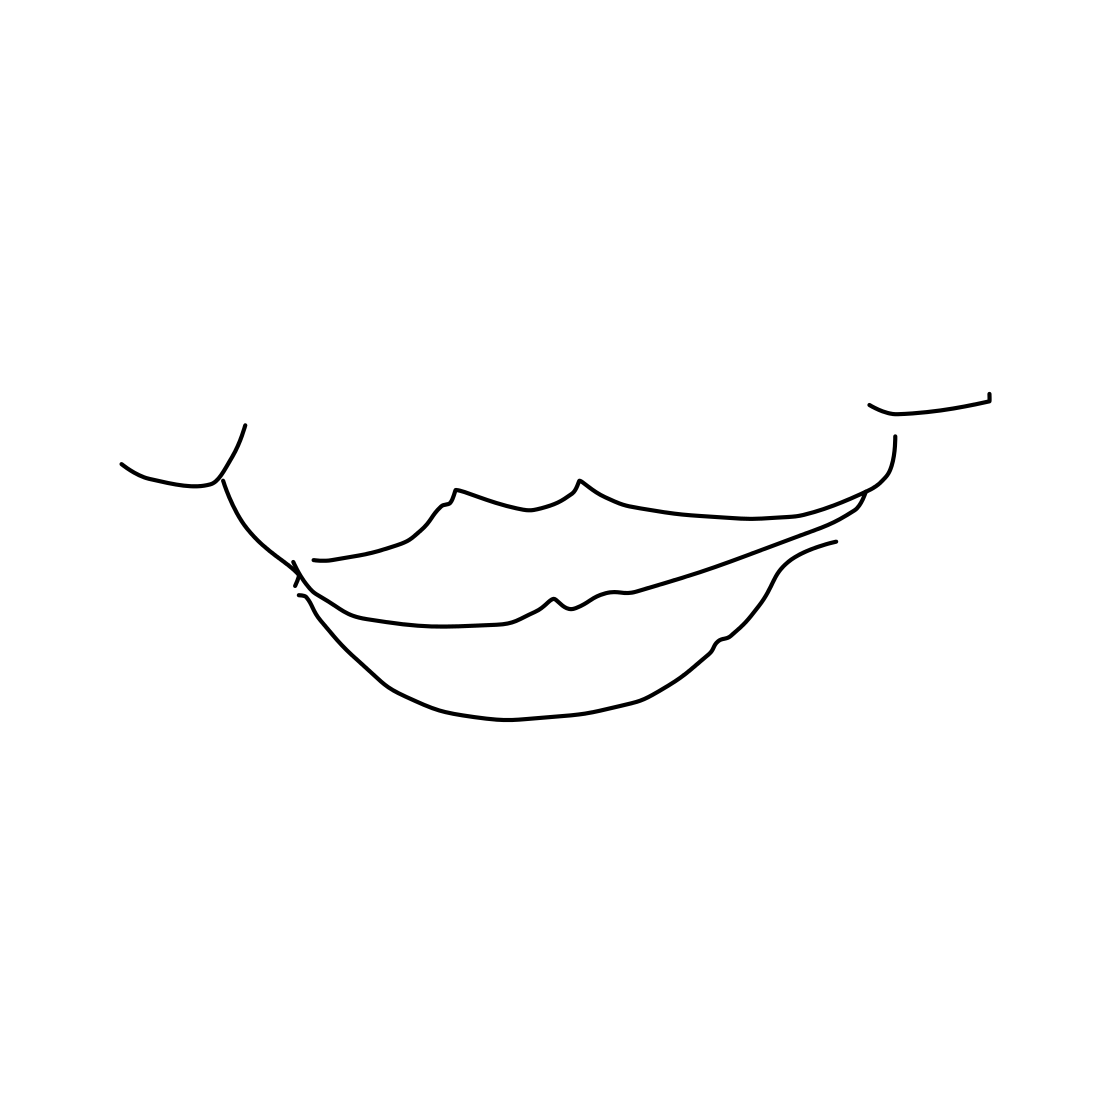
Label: mouth